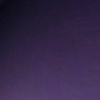
Label: space